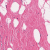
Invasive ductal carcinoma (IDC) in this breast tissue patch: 0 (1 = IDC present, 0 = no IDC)